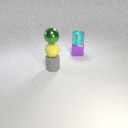
small gray rubber cylinder in front of small purple metal cube